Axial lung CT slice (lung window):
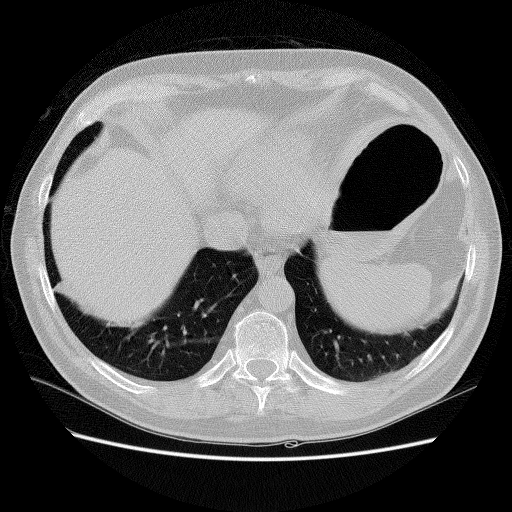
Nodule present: no